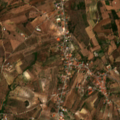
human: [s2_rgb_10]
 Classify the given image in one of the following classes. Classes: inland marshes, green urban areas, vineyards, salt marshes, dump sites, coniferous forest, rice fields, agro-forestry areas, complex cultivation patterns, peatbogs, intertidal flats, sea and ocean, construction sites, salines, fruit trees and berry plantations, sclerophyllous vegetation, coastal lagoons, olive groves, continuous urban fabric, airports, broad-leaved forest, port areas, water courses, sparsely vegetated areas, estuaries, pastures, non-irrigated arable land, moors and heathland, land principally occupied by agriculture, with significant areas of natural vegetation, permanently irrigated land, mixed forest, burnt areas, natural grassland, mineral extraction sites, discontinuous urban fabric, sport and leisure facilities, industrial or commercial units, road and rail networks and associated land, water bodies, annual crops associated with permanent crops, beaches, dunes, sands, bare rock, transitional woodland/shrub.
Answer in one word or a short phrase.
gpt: discontinuous urban fabric, olive groves, annual crops associated with permanent crops